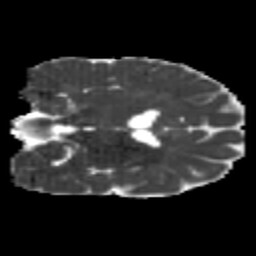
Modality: MD
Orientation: coronal
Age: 22
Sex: male
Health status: healthy
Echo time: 0.074 s